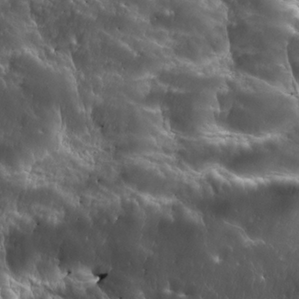
Label: non_frost